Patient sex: F
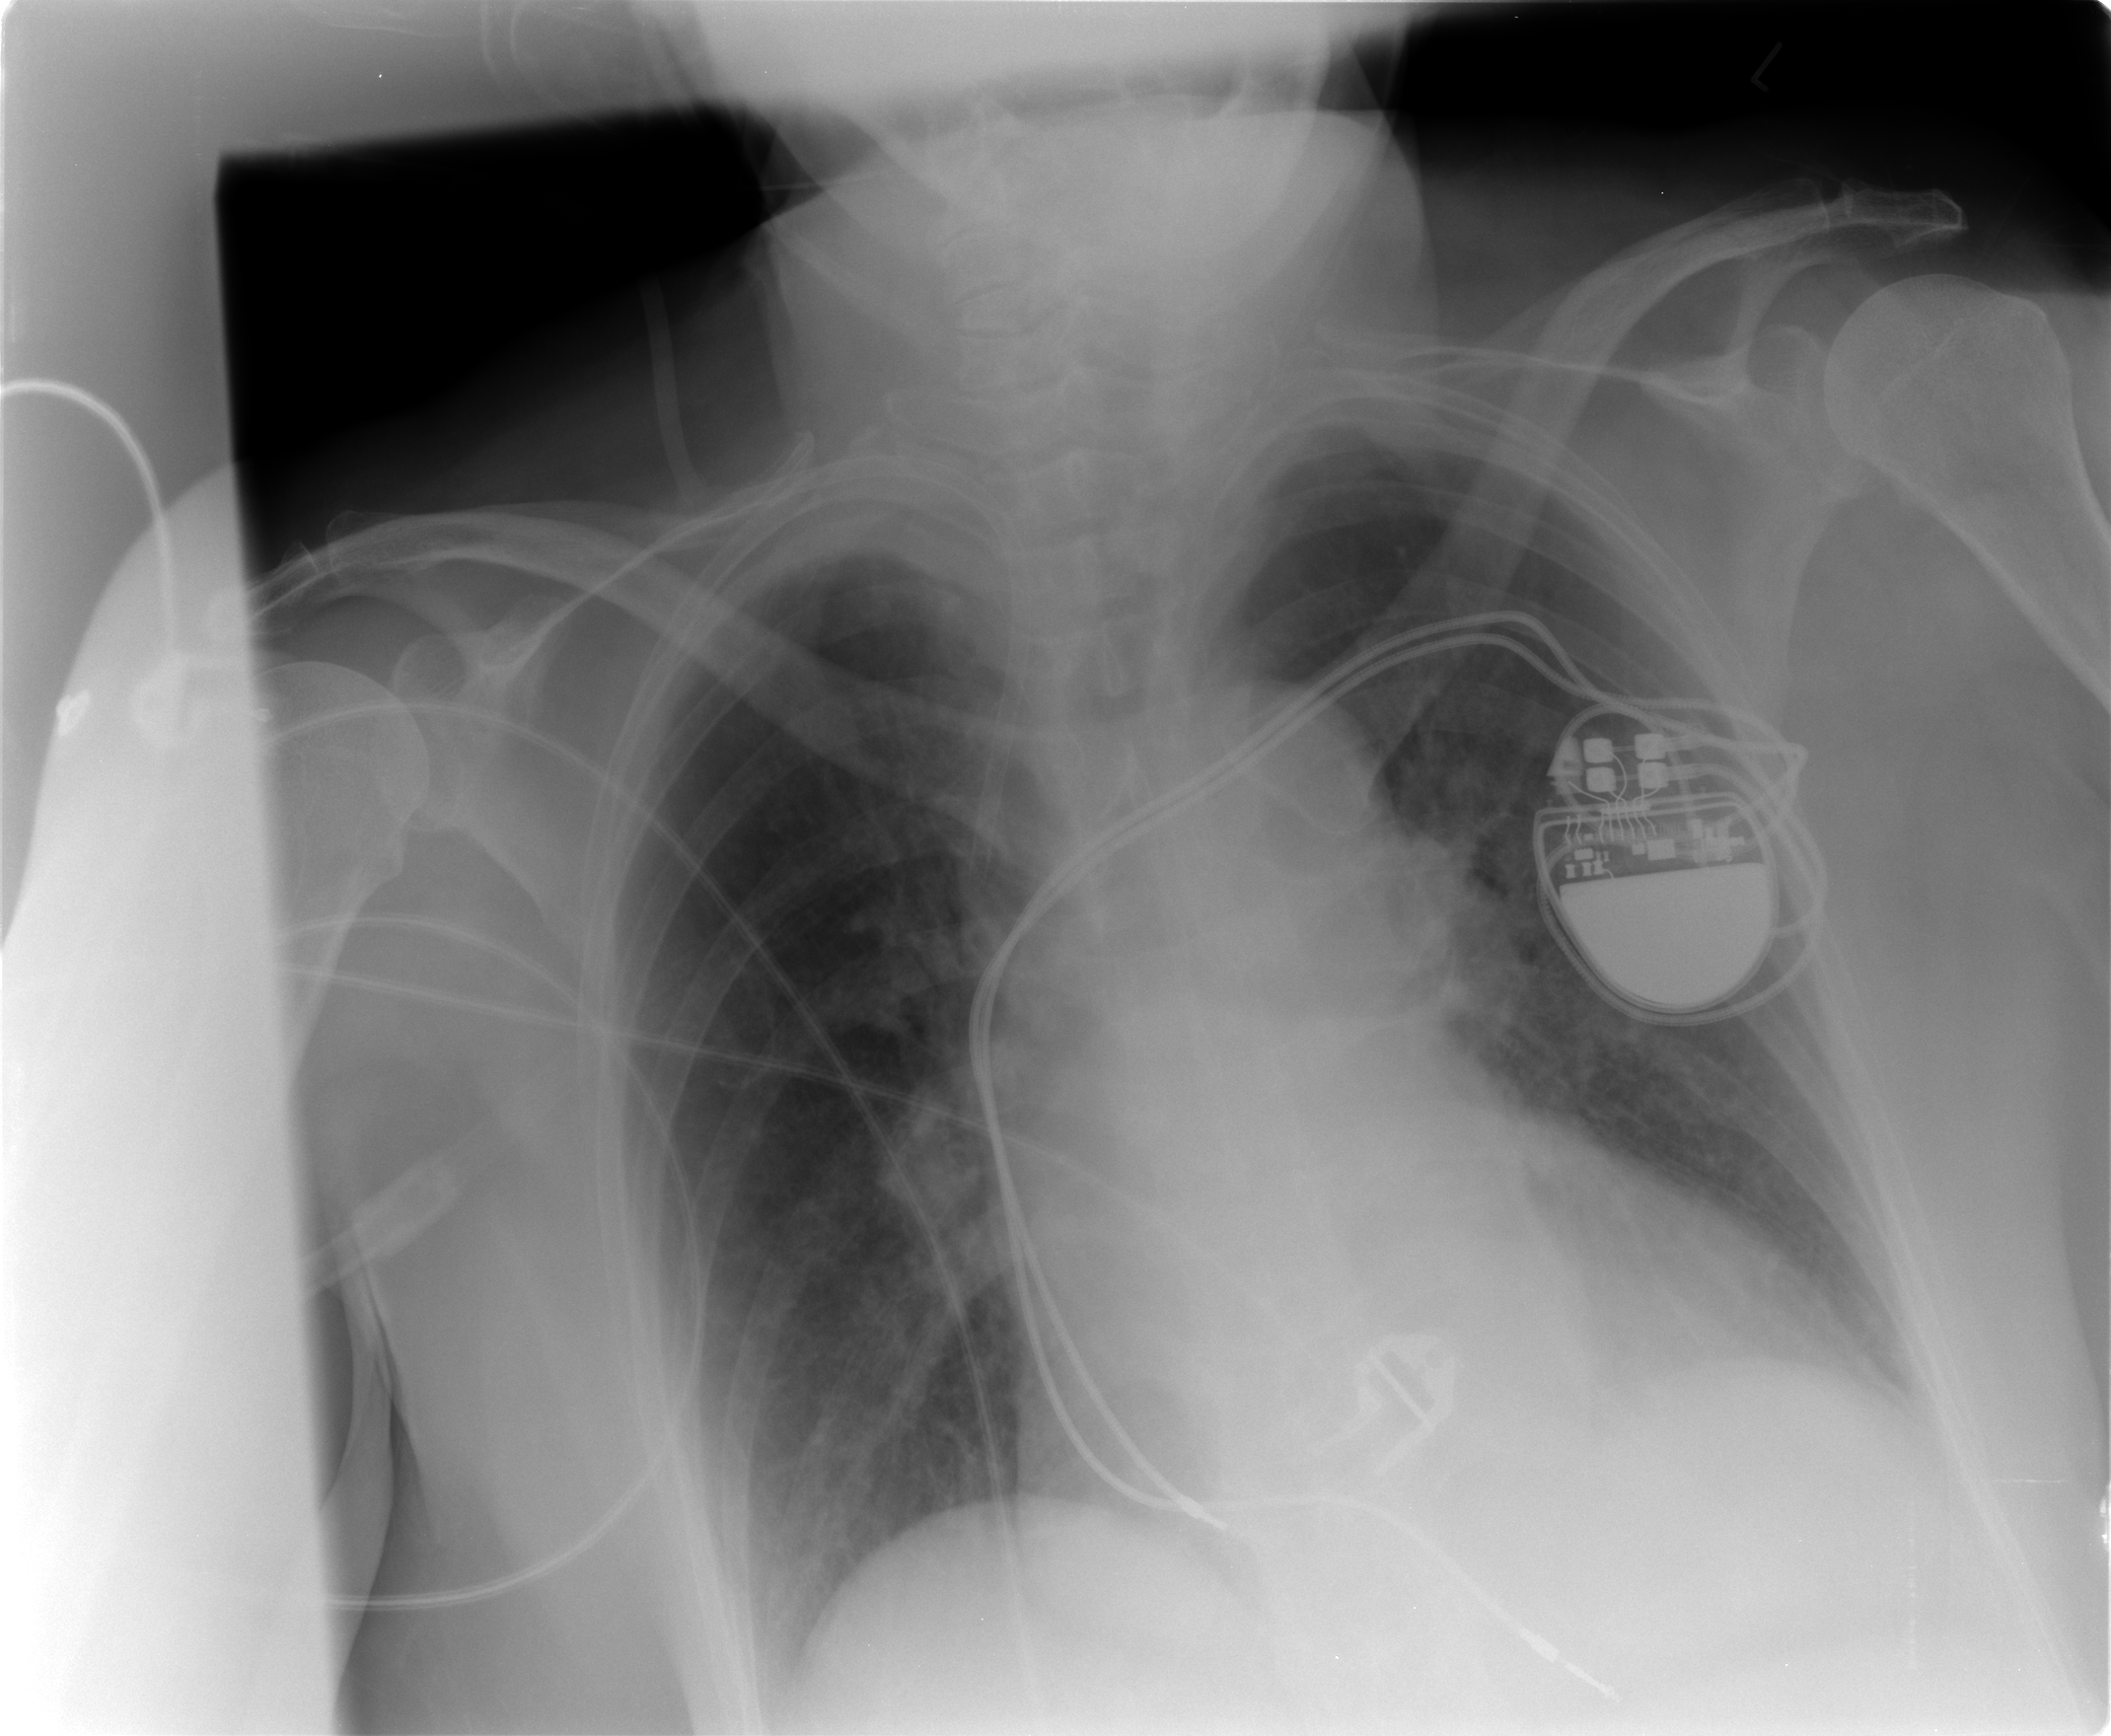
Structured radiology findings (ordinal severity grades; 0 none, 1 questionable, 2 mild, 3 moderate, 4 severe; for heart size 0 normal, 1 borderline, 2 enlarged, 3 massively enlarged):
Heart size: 2
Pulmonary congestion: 0
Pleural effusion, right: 0
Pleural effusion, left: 0
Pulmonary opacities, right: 0
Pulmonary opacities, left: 0
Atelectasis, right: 0
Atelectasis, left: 2